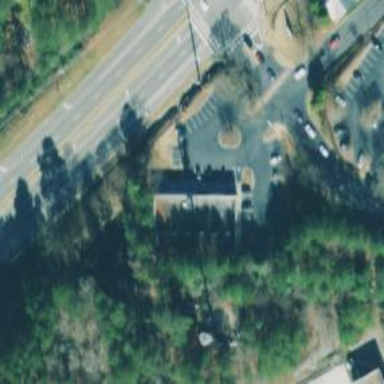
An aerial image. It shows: Post office.